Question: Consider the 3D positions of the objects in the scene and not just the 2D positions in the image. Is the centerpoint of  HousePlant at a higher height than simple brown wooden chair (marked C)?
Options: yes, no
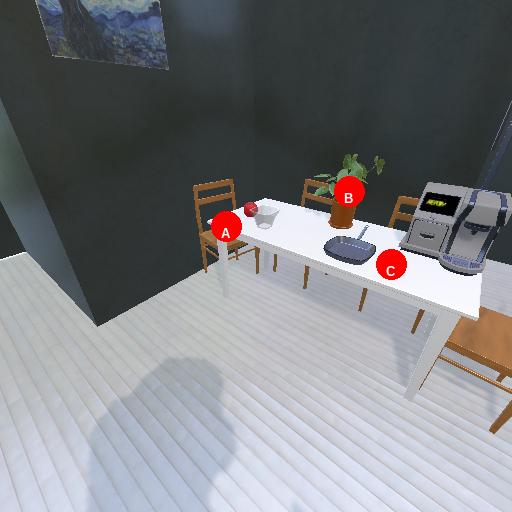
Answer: yes